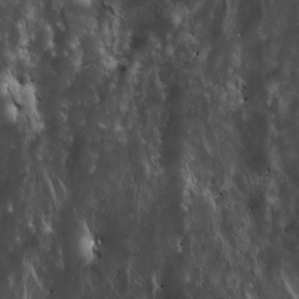
Label: non_frost